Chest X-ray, AP view. Patient: 19 years old, sex M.
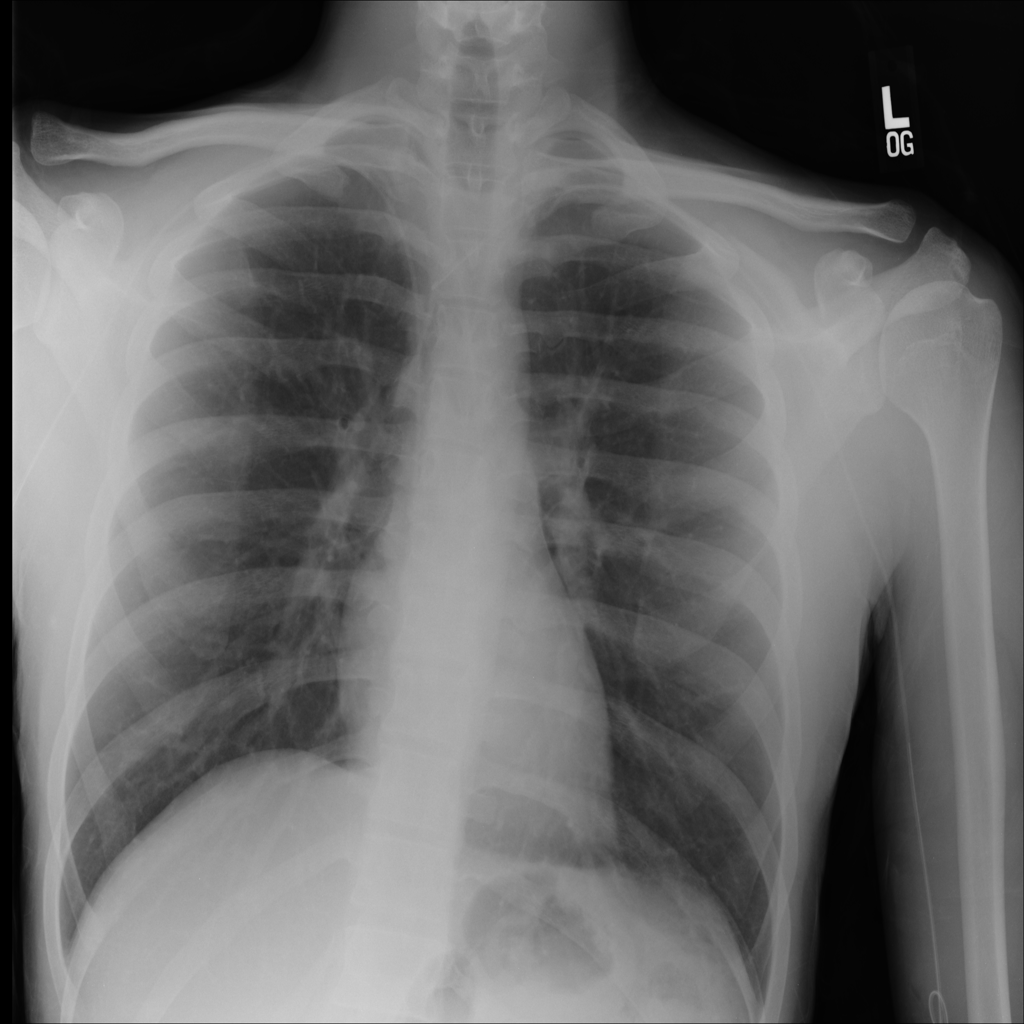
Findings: No Finding